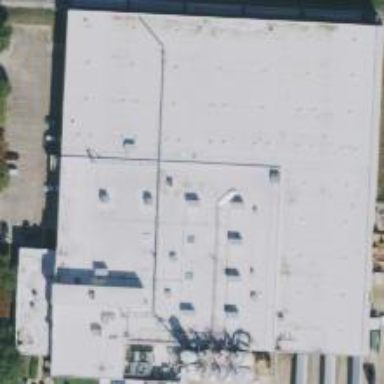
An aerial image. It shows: Warehouse building.